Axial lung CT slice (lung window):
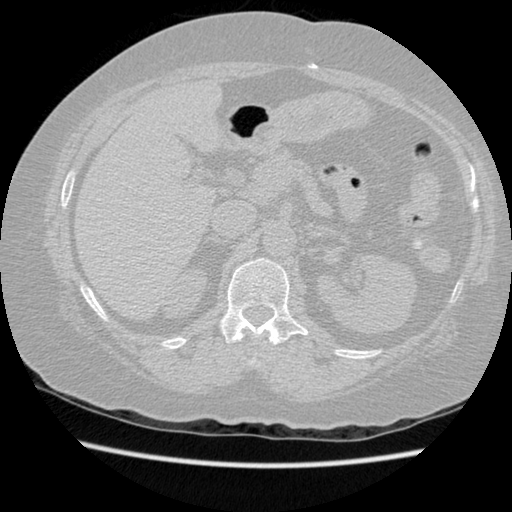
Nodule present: no